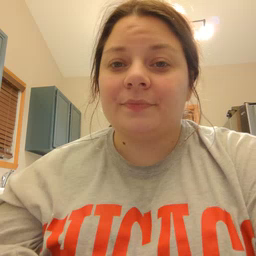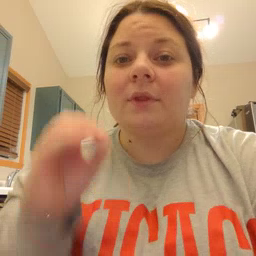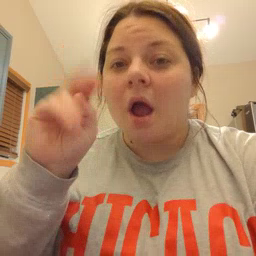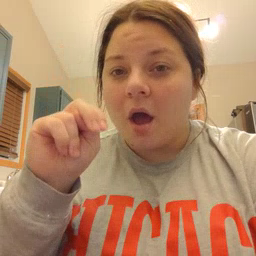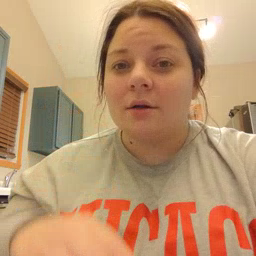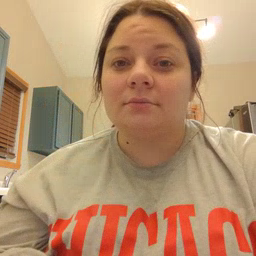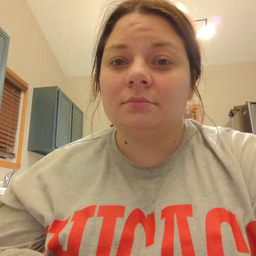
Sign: on